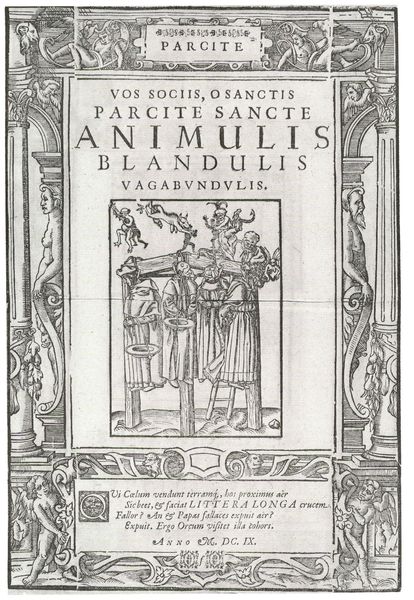
Titel: Parcite vos sociis, o sanctis parcite
Künstler: Cranach-Schule
Institution: (Seriendruck)
Schlagwörter: blau, blätter, mann, nackt, weiß, frauen, frau, grau, männer, schwarz, säule, säulen, zeichnung, hunde, tier, tiere, alt, architektur, rahmen, tod, tot, bild, halbfigur, blatt, renaissance, engel, ranken, schrift, grafik, rand, figuren, leiter, schwein, buch, kreuz, druck, druckgraphik, schwarz weiß, stich, titel, seite, text, initiale, titelblatt, buchdruck, verziert, titelseite, kreuzigung, teufel, kund, zunge, heilige, putten, bock, putti, ziege, züngeln, karyatiden, legende, latein, schriftfeld, halbfiguren, frontispiz, widder, grotesken, druckschrift, galgen, heiligenlegende, vita, gehängt, kariatiden, vagabunden, animulis, q, zeufel, 1609, siterkopf, schrifttum, blandulis, zungezeigen